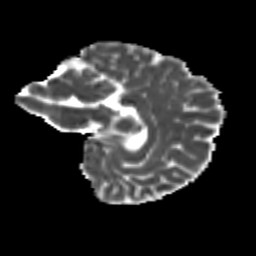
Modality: MD
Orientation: sagittal
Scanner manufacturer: siemens
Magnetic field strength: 3 T
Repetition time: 9.2 s
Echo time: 0.084 s